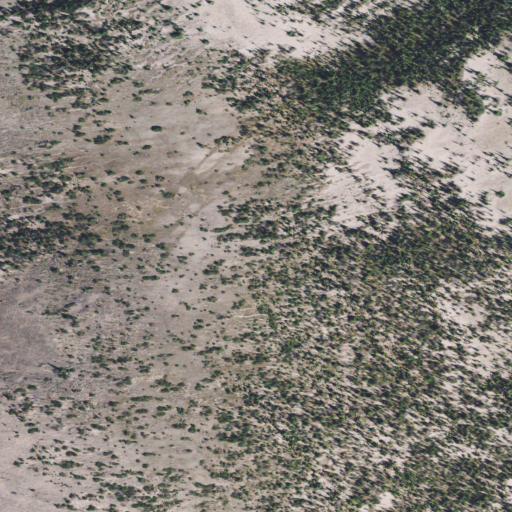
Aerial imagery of mountain in Montana named Granite Mountain containing shrub, grassland, and evergreen forest